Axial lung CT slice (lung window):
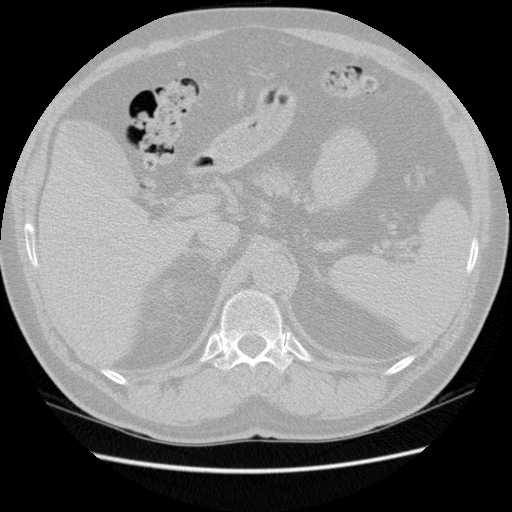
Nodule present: no